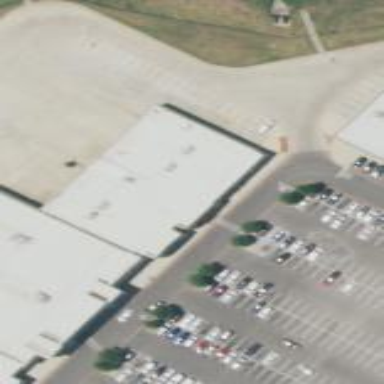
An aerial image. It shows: Commercial building.